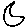
Label: moon